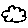
Label: cloud